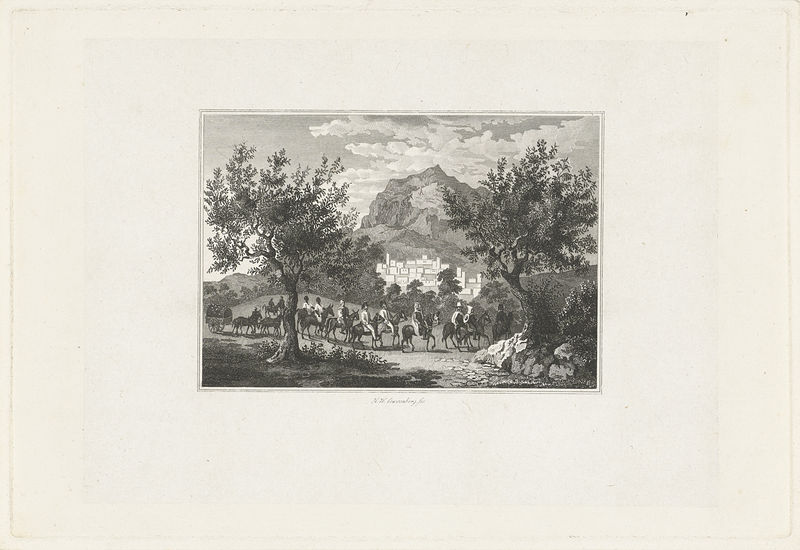
Titel: Ottomaanse ruiterstoet bij een hoge berg
Künstler: Henricus Wilhelmus Couwenberg
Standort: Amsterdam
Institution: Rijksmuseum
Schlagwörter: berg, gruppe, bäume, landschaft, menschen, stadt, weg, stein, natur, wald, karren, pferd, reiter, papier, fels, wagen, druck, radierung, stich, reise, format, reiterzug, 19. jahrhundert, landschaftsansicht, bäumeberg